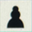
Piece: bP